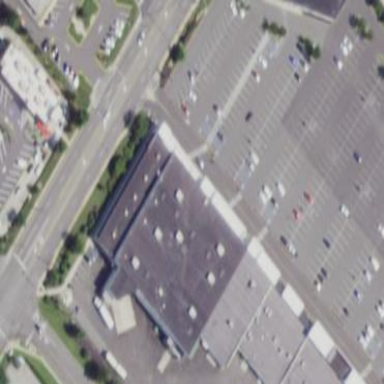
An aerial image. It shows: Retail building.